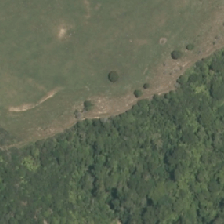
Land cover: grose_broom